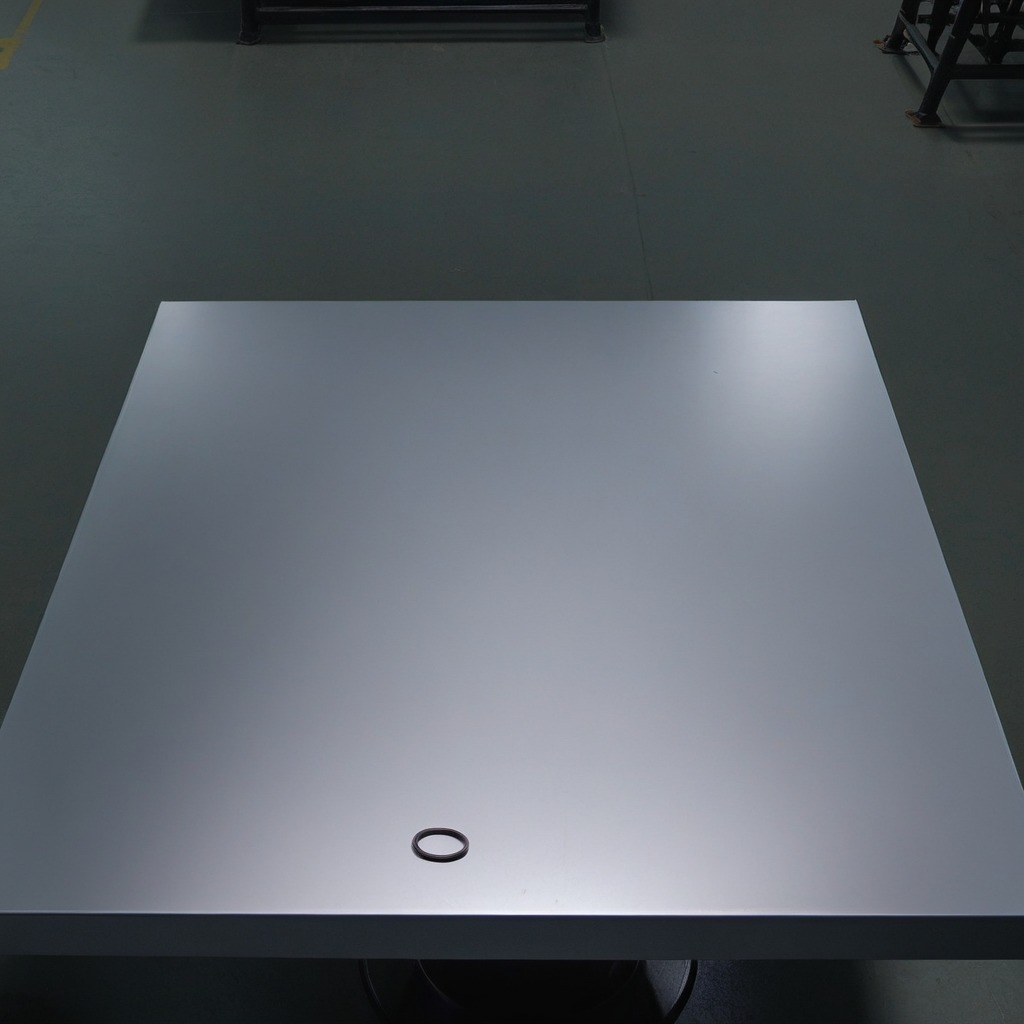
A rubber O-ring lies on the tabletop in the evening.